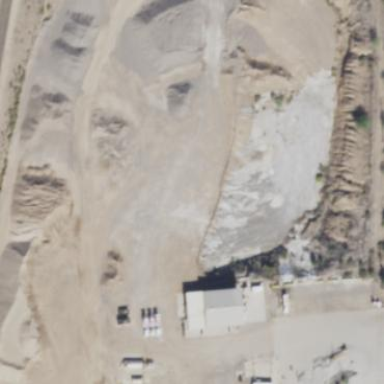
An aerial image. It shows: Quarry area.